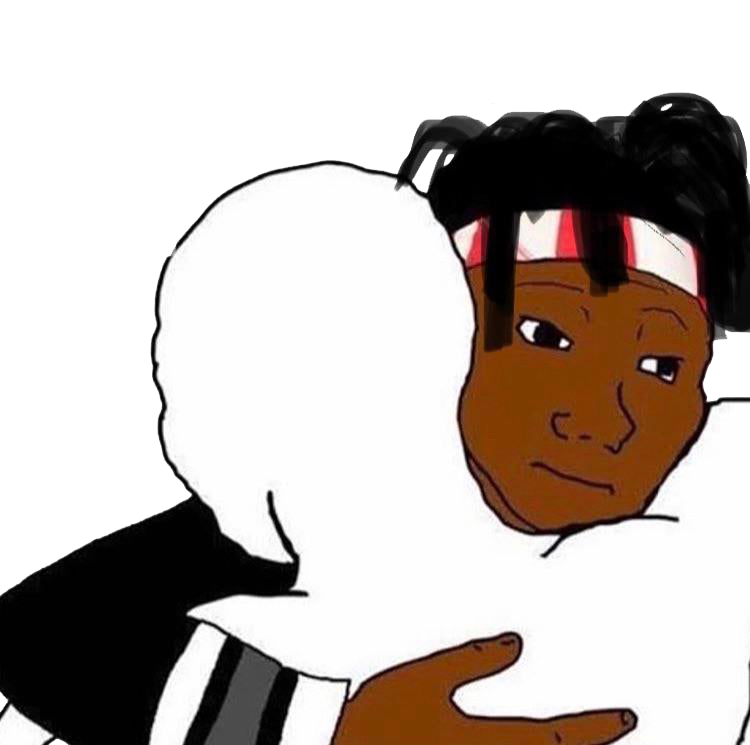
Label: 5_Blackjak